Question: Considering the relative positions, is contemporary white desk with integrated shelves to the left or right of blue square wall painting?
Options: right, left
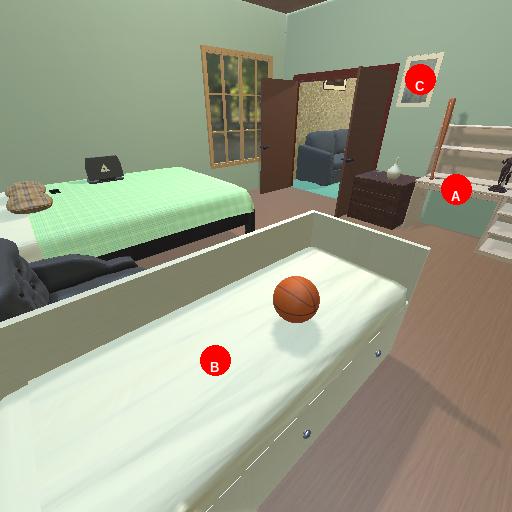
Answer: right